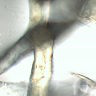
Metastatic tissue present: no